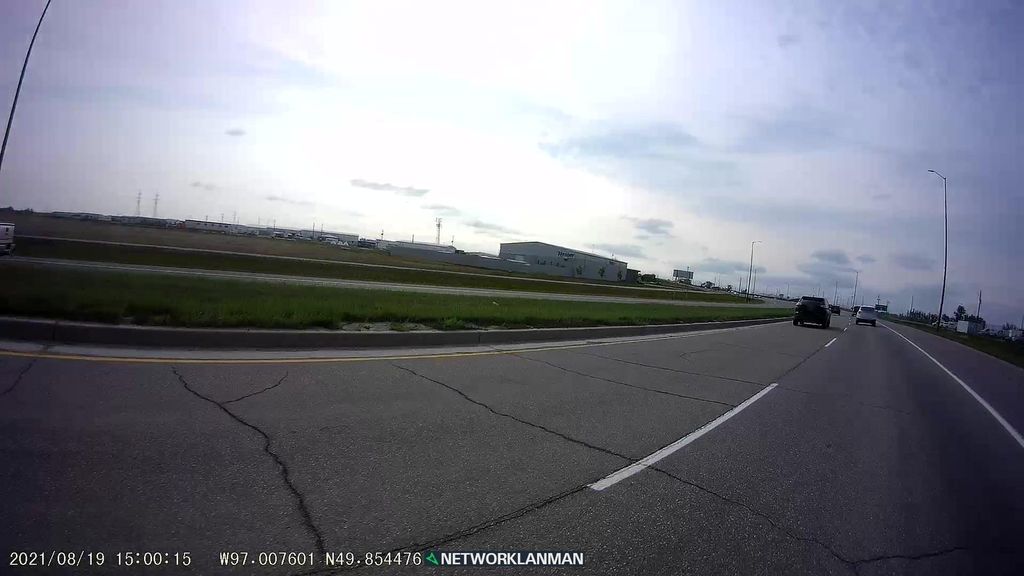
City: winnipeg